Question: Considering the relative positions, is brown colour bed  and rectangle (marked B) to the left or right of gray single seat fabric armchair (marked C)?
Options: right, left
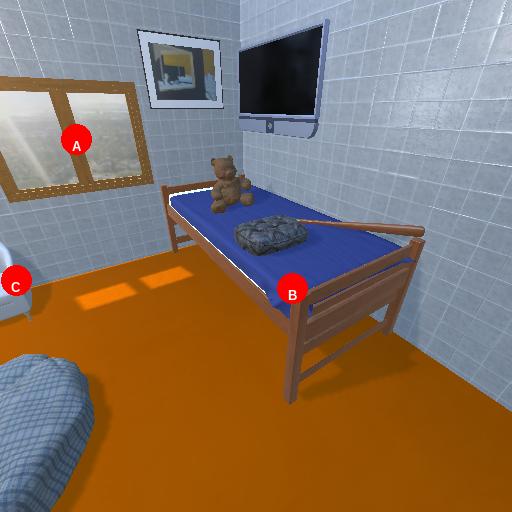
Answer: right